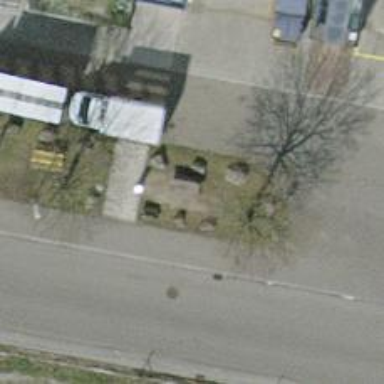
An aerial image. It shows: Brown picnic table located in leisure land area.